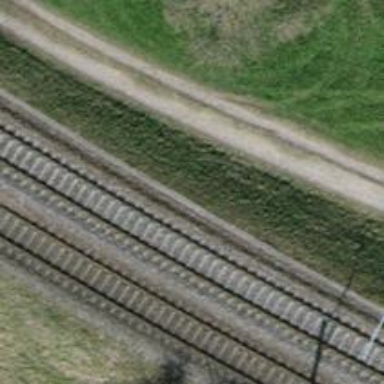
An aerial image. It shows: Railway with electrified contact lines.